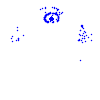
Particle: pion